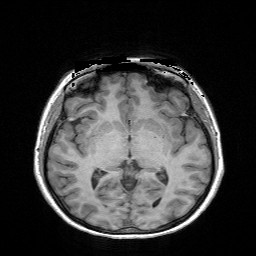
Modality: T1w
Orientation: coronal